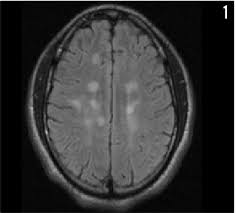
Label: notumor